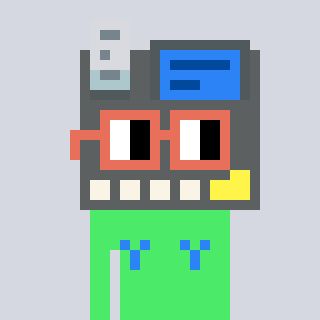
a pixel art character with square orange glasses, a cash register-shaped head and a teal-colored body on a cool background